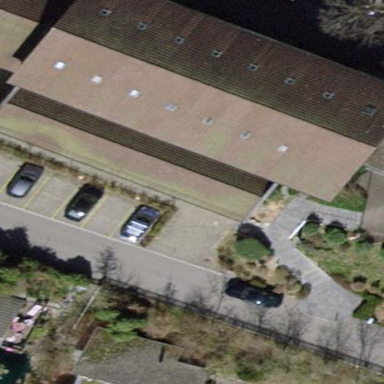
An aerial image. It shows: School building.